Question: Okay, so I'm trying to insert 'TableRows' into a 'TableLayout' programmatically every time a button is tapped. Each of these rows contain a 'TextView' set to some String. My problem is, that although the 'TableRow' is inserted successfully, the text within the TextView that is itself inside the 'TableRow' won't show up.
Here is what I'm doing:
'''
//prepare TextView to put inside a TableRow
TextView text = new TextView(MyClass.this);
text.setText(someString);
text.setTextSize(15);
text.setTextColor(Color.parseColor("#FF9900"));
text.setLayoutParams(new LayoutParams
(LayoutParams.MATCH_PARENT, LayoutParams.MATCH_PARENT));
//Prepare TableRow to be inserted
TableRow row = new TableRow(MyClass.this);
row.addView(text);
row.setPadding(4,4,4,4);
row.setGravity(Gravity.CENTER);
row.setLayoutParams(new LayoutParams
(LayoutParams.MATCH_PARENT,LayoutParams.WRAP_CONTENT));
//add row to the table
someTableLayout.addView(row);
'''
The result:
A row is inserted, but I can't see the text (I know the row is inserted since I can see the dividers between each row). I'm guessing it has something to do with the 'LayoutParams'? I'm probably overlooking something very stupid... but I have no idea...
Screenshot after I click 'Roll' which should insert a row with the string/TextView:

The "Start By Rolling" TextView is the first row which I put in through the XML file. It displays fine, but the rows inserted programmatically don't
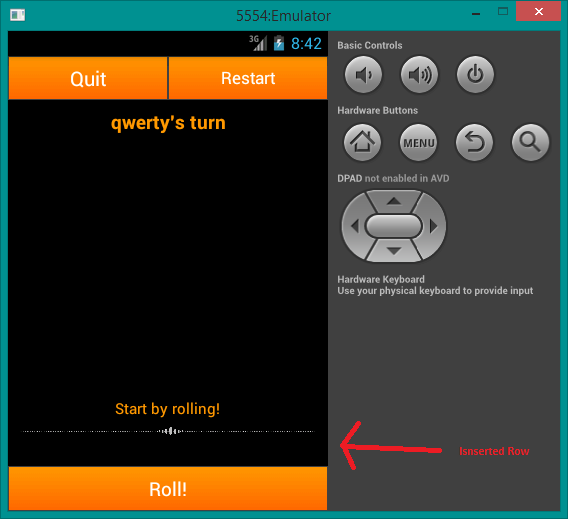
Answer: First this is you have a 'TextView' with height 'match_parent' and a 'tablerow' with height 'wrap_content' so make 'TextView' height to wrap_content as well.
And second assign appropriate LayoutParams for ex:
'''
TextView text = new TextView(MyClass.this);
text.setText(someString);
text.setTextSize(15);
text.setTextColor(Color.parseColor("#FF9900"));
text.setLayoutParams(new TableRow.LayoutParams
(LayoutParams.MATCH_PARENT, LayoutParams.WRAP_CONTENT));
//Prepare TableRow to be inserted
TableRow row = new TableRow(MyClass.this);
row.addView(text);
row.setPadding(4,4,4,4);
row.setGravity(Gravity.CENTER);
row.setLayoutParams(new TableLayout.LayoutParams
(LayoutParams.MATCH_PARENT,LayoutParams.WRAP_CONTENT));
//add row to the table
someTableLayout.addView(row);
'''